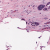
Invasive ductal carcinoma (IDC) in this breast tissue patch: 1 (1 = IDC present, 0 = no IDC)